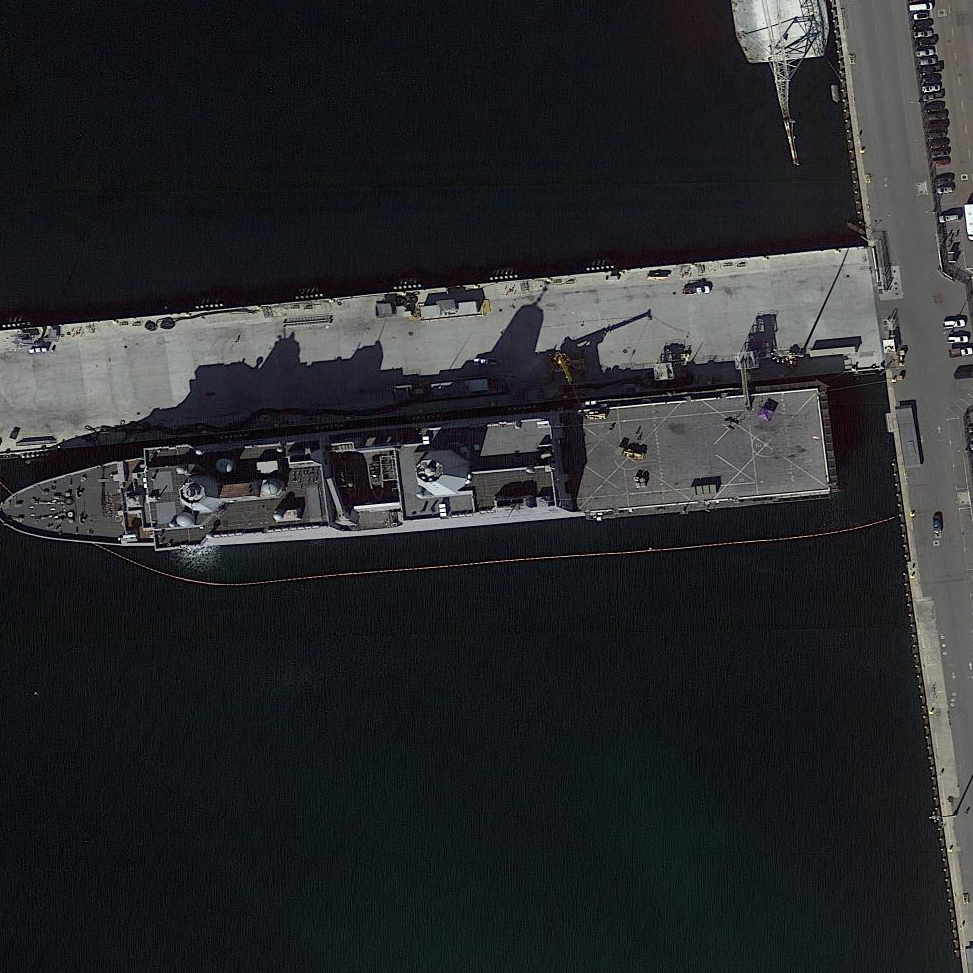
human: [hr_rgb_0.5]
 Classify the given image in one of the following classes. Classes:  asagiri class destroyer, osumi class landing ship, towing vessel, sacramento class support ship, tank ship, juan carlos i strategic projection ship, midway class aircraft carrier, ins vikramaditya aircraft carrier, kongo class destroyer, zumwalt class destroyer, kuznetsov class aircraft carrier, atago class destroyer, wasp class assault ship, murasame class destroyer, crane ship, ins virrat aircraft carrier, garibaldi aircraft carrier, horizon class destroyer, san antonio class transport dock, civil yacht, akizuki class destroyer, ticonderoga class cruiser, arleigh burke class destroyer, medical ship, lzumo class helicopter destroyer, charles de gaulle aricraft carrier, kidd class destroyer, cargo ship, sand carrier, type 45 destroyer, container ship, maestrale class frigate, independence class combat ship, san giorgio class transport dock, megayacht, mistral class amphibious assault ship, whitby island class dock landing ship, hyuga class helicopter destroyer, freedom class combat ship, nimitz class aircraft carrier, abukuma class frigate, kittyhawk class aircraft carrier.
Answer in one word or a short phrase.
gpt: San Antonio class transport dock